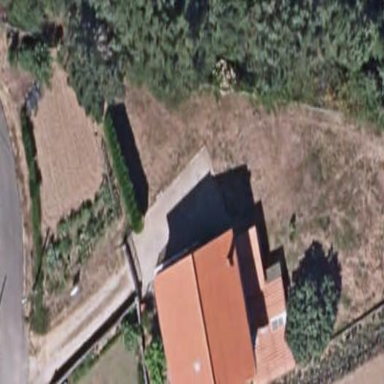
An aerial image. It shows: Simple house.